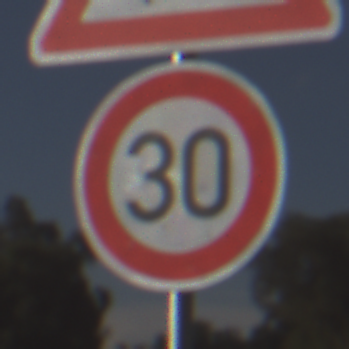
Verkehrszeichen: Geschwindigkeit30
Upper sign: FussgaengerLinks
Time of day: MorningAfternoon
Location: Outdoor (Nature)
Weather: PartlyCloudy
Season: NotSpecified
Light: Natural